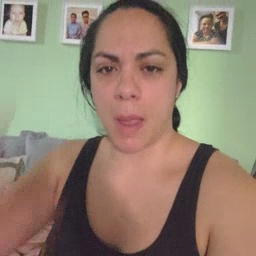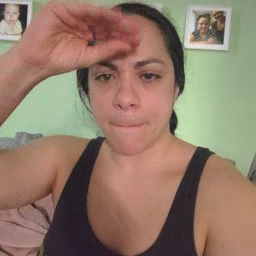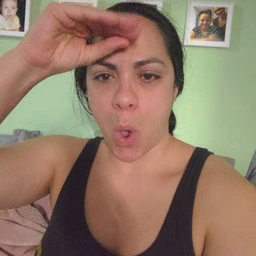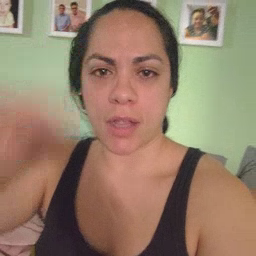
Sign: boy